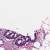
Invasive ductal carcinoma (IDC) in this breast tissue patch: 1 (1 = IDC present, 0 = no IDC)